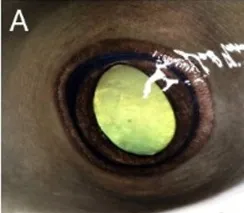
Photographs representing ophthalmic examination findings 3.75 years following monogenean ocular infestation in cownose rays (Rhinoptera bonasus). Findings are broadly classified as mild Examination findings are described as follows:. Mild axial corneal fibrosis, otherwise normal examination including ovoid pupil aperture.
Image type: medical_photograph (other_medical_photograph)